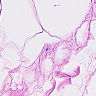
Metastatic tissue present: no